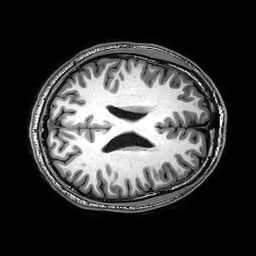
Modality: T1w
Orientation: axial
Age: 24
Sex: male
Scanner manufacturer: philips
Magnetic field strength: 3 T
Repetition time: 0.008307 s
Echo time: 0.00382 s